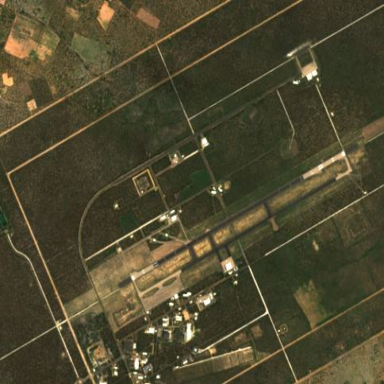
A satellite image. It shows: Military airfield classified as aerodrome.